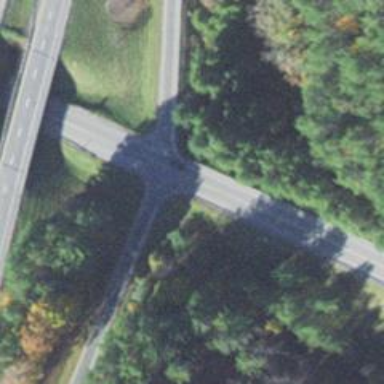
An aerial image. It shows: Asphalt motorway link.